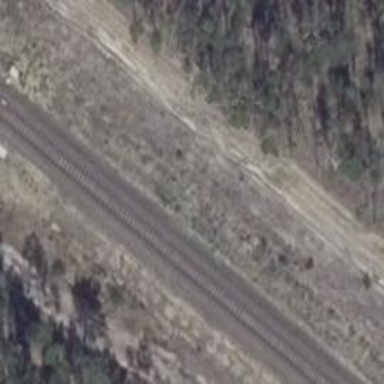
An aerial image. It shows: Solitary milestone along the railway.